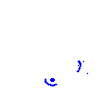
Particle: proton